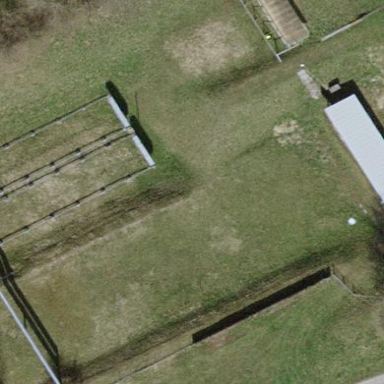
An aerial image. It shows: Shooting range on grass pitch for shooting sports.